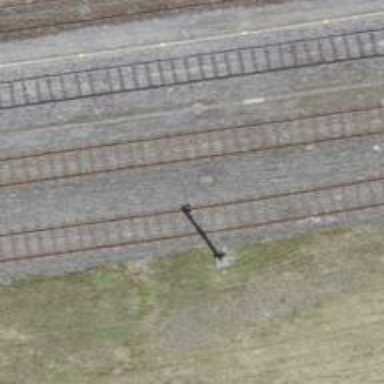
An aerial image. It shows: Single-track electrified railway yard with contact line electrification.